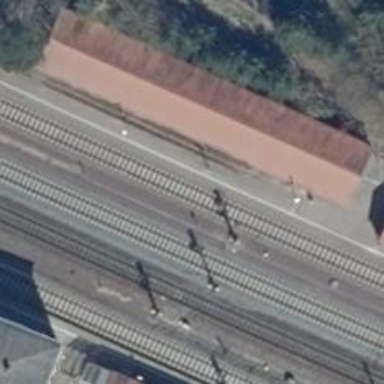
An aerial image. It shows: Stop position for public transport at railway stop.